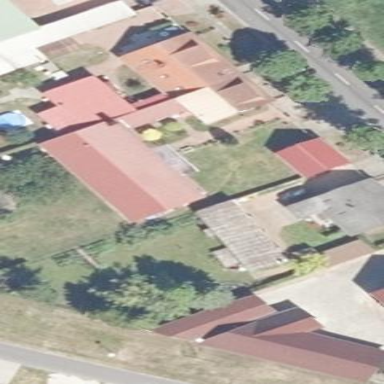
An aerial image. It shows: Residential building with gabled roof.